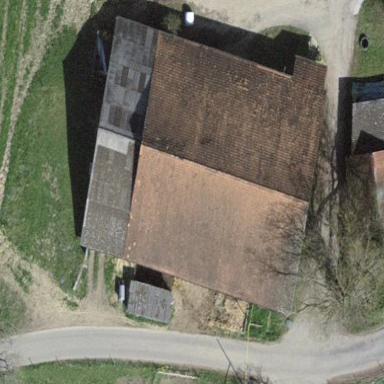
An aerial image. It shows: Farm building.